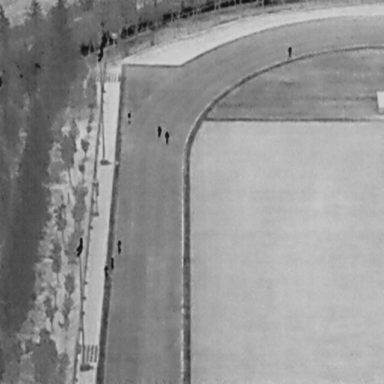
There are seven People in the infrared image.